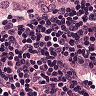
Metastatic tissue present: no